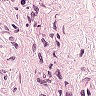
Metastatic tissue present: yes